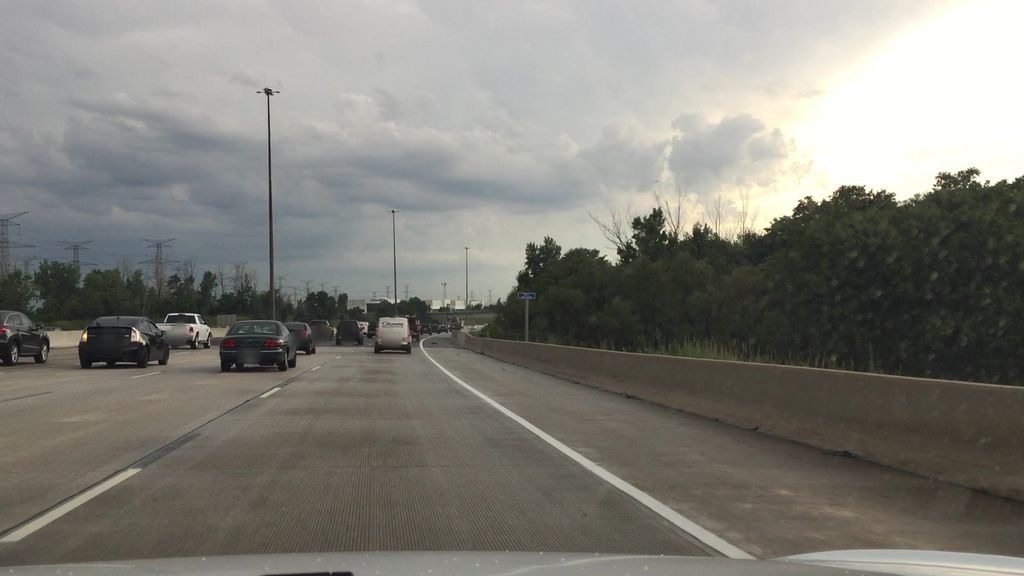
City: toronto